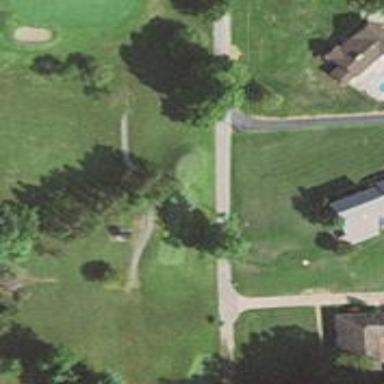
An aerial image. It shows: Pathway for golfing.